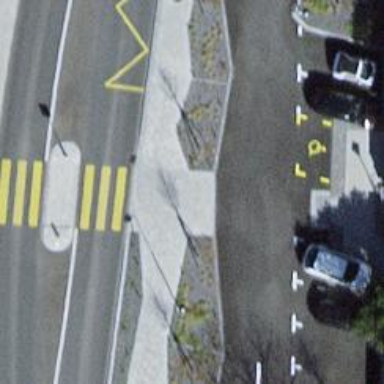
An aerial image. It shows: Sidewalk along the footway.